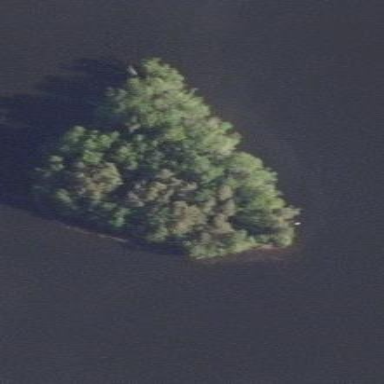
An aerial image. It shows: Islet surrounded by woodland.